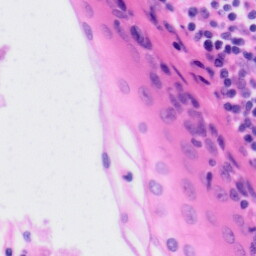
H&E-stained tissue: Tonsil